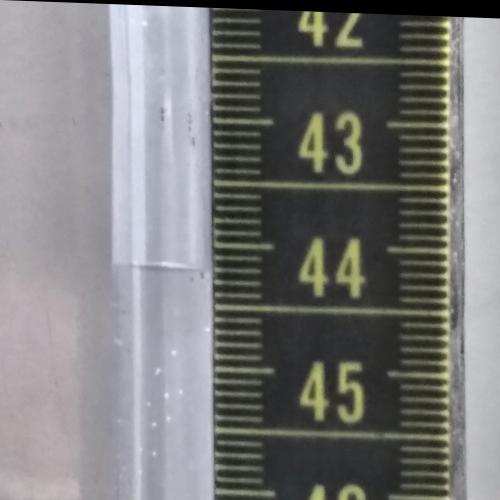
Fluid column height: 44.2 cm